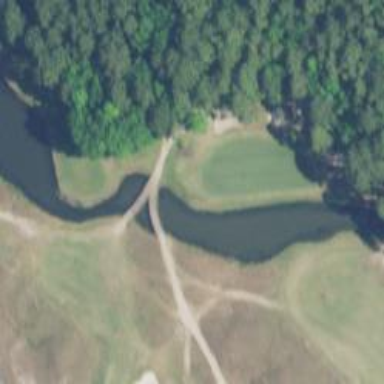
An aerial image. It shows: Path bridge over golf course.